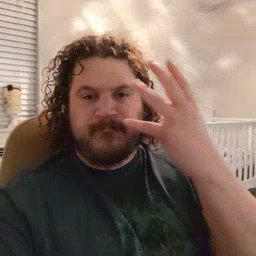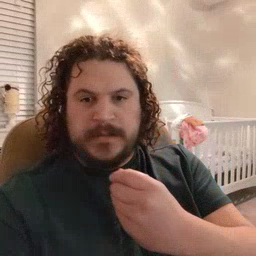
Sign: pretty